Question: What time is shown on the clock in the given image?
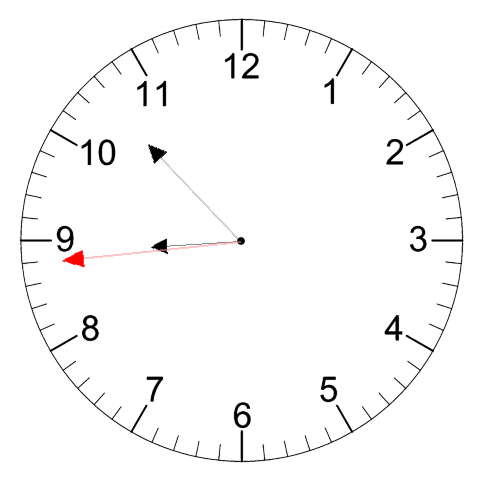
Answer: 08:52:44